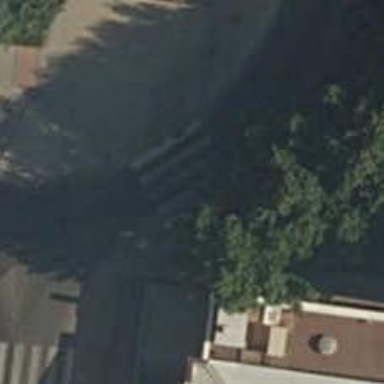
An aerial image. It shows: Uncontrolled zebra crossing on the road.